Field crop: maize
Growth stage: 1
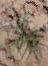
Species: salsola